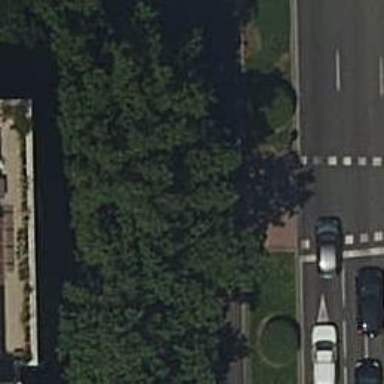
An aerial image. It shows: Tertiary road with asphalt surface. There is shared lane for cyclists.